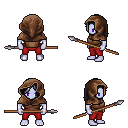
a pixel art fantasy rpg character, male body template, dark elf, purple skin, brown sleeveless shirt, red pants, gray loose hair, cloth hood, spear, four views (front, back, left, right), 2x2 character sprite sheet, small pixel art, hard edges, no anti-aliasing